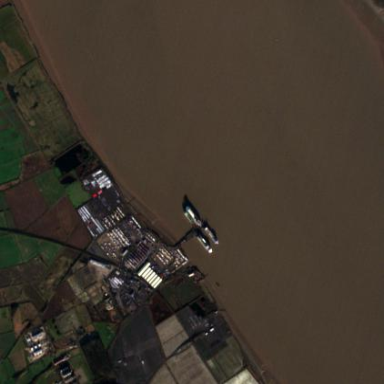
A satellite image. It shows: Industrial area designated as port.